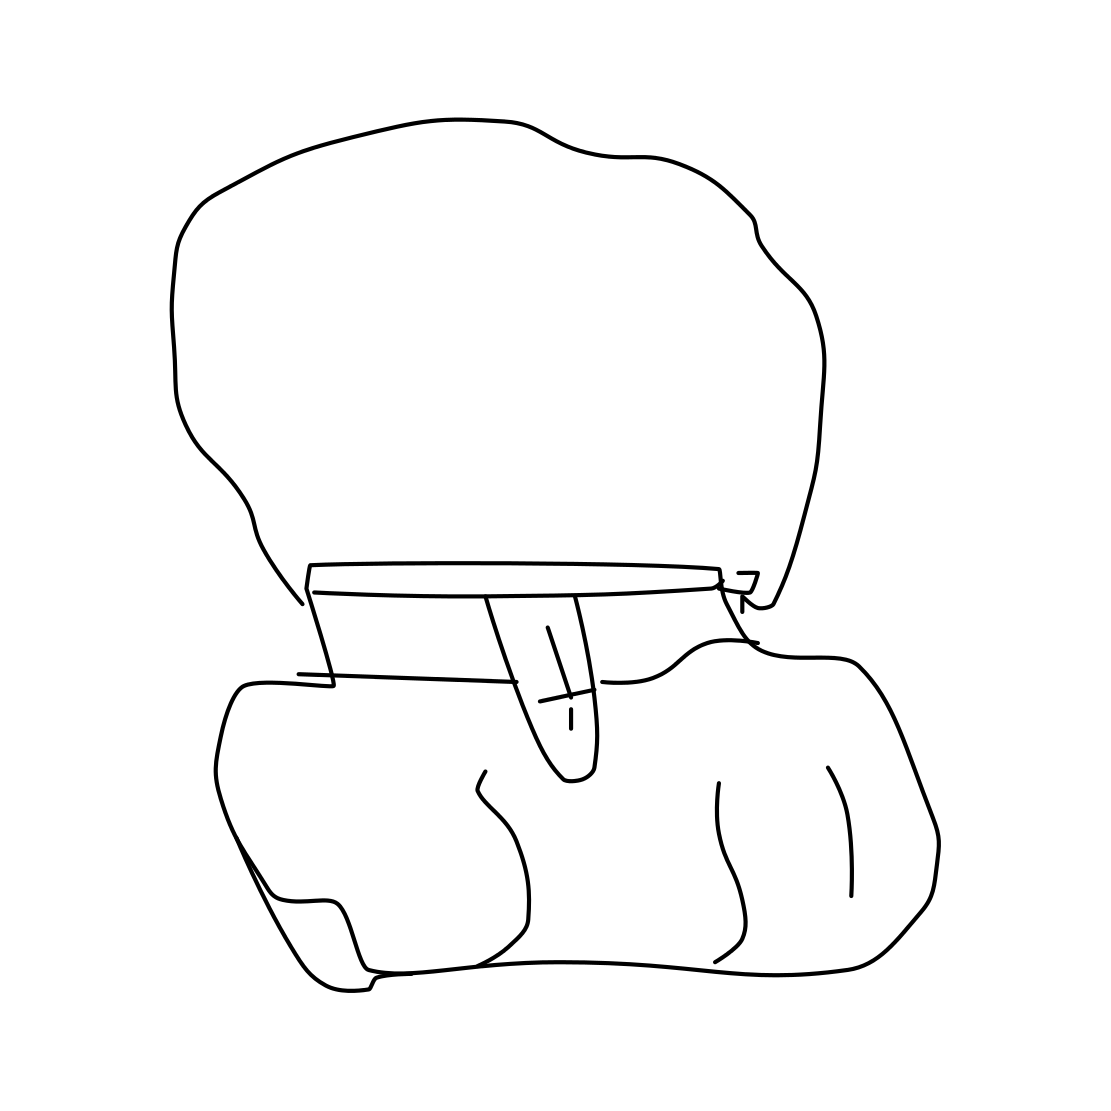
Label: purse